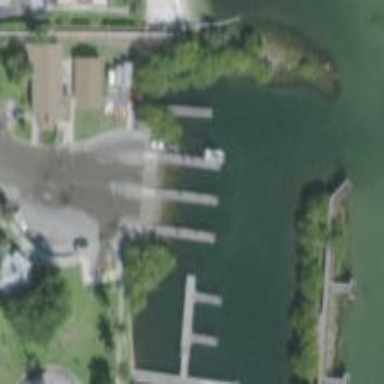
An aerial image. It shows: Slipway used as service road.